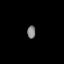
Tissue: prostate
Cell type: T cells
Senescence score: 0.3448
Nuclear area (px): 105
Mean DAPI intensity: 127.543